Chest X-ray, AP view. Patient: 47 years old, sex M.
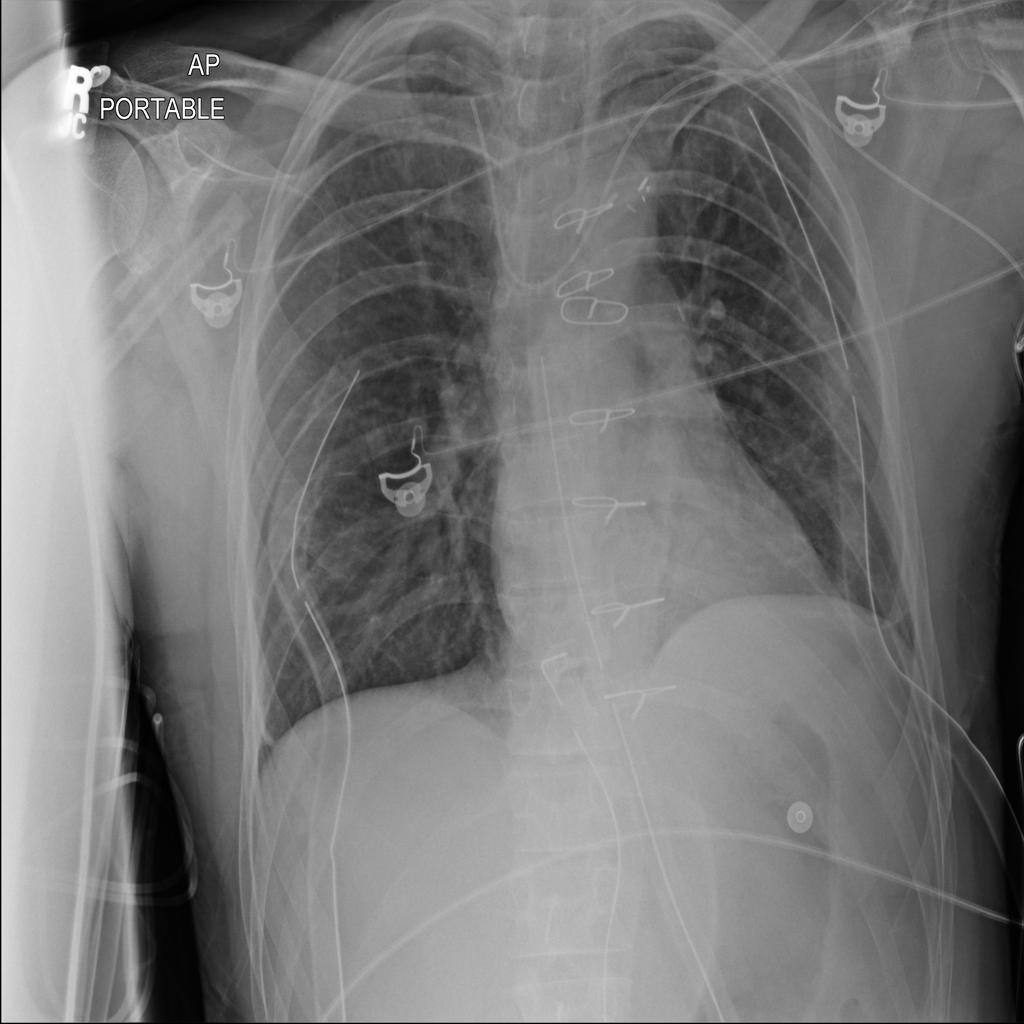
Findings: Pneumothorax